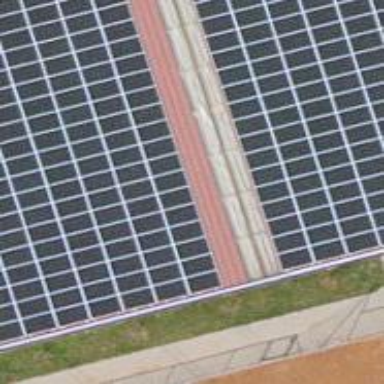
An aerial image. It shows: Solar power generator utilizing photovoltaic technology with solar photovoltaic panels.